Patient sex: M
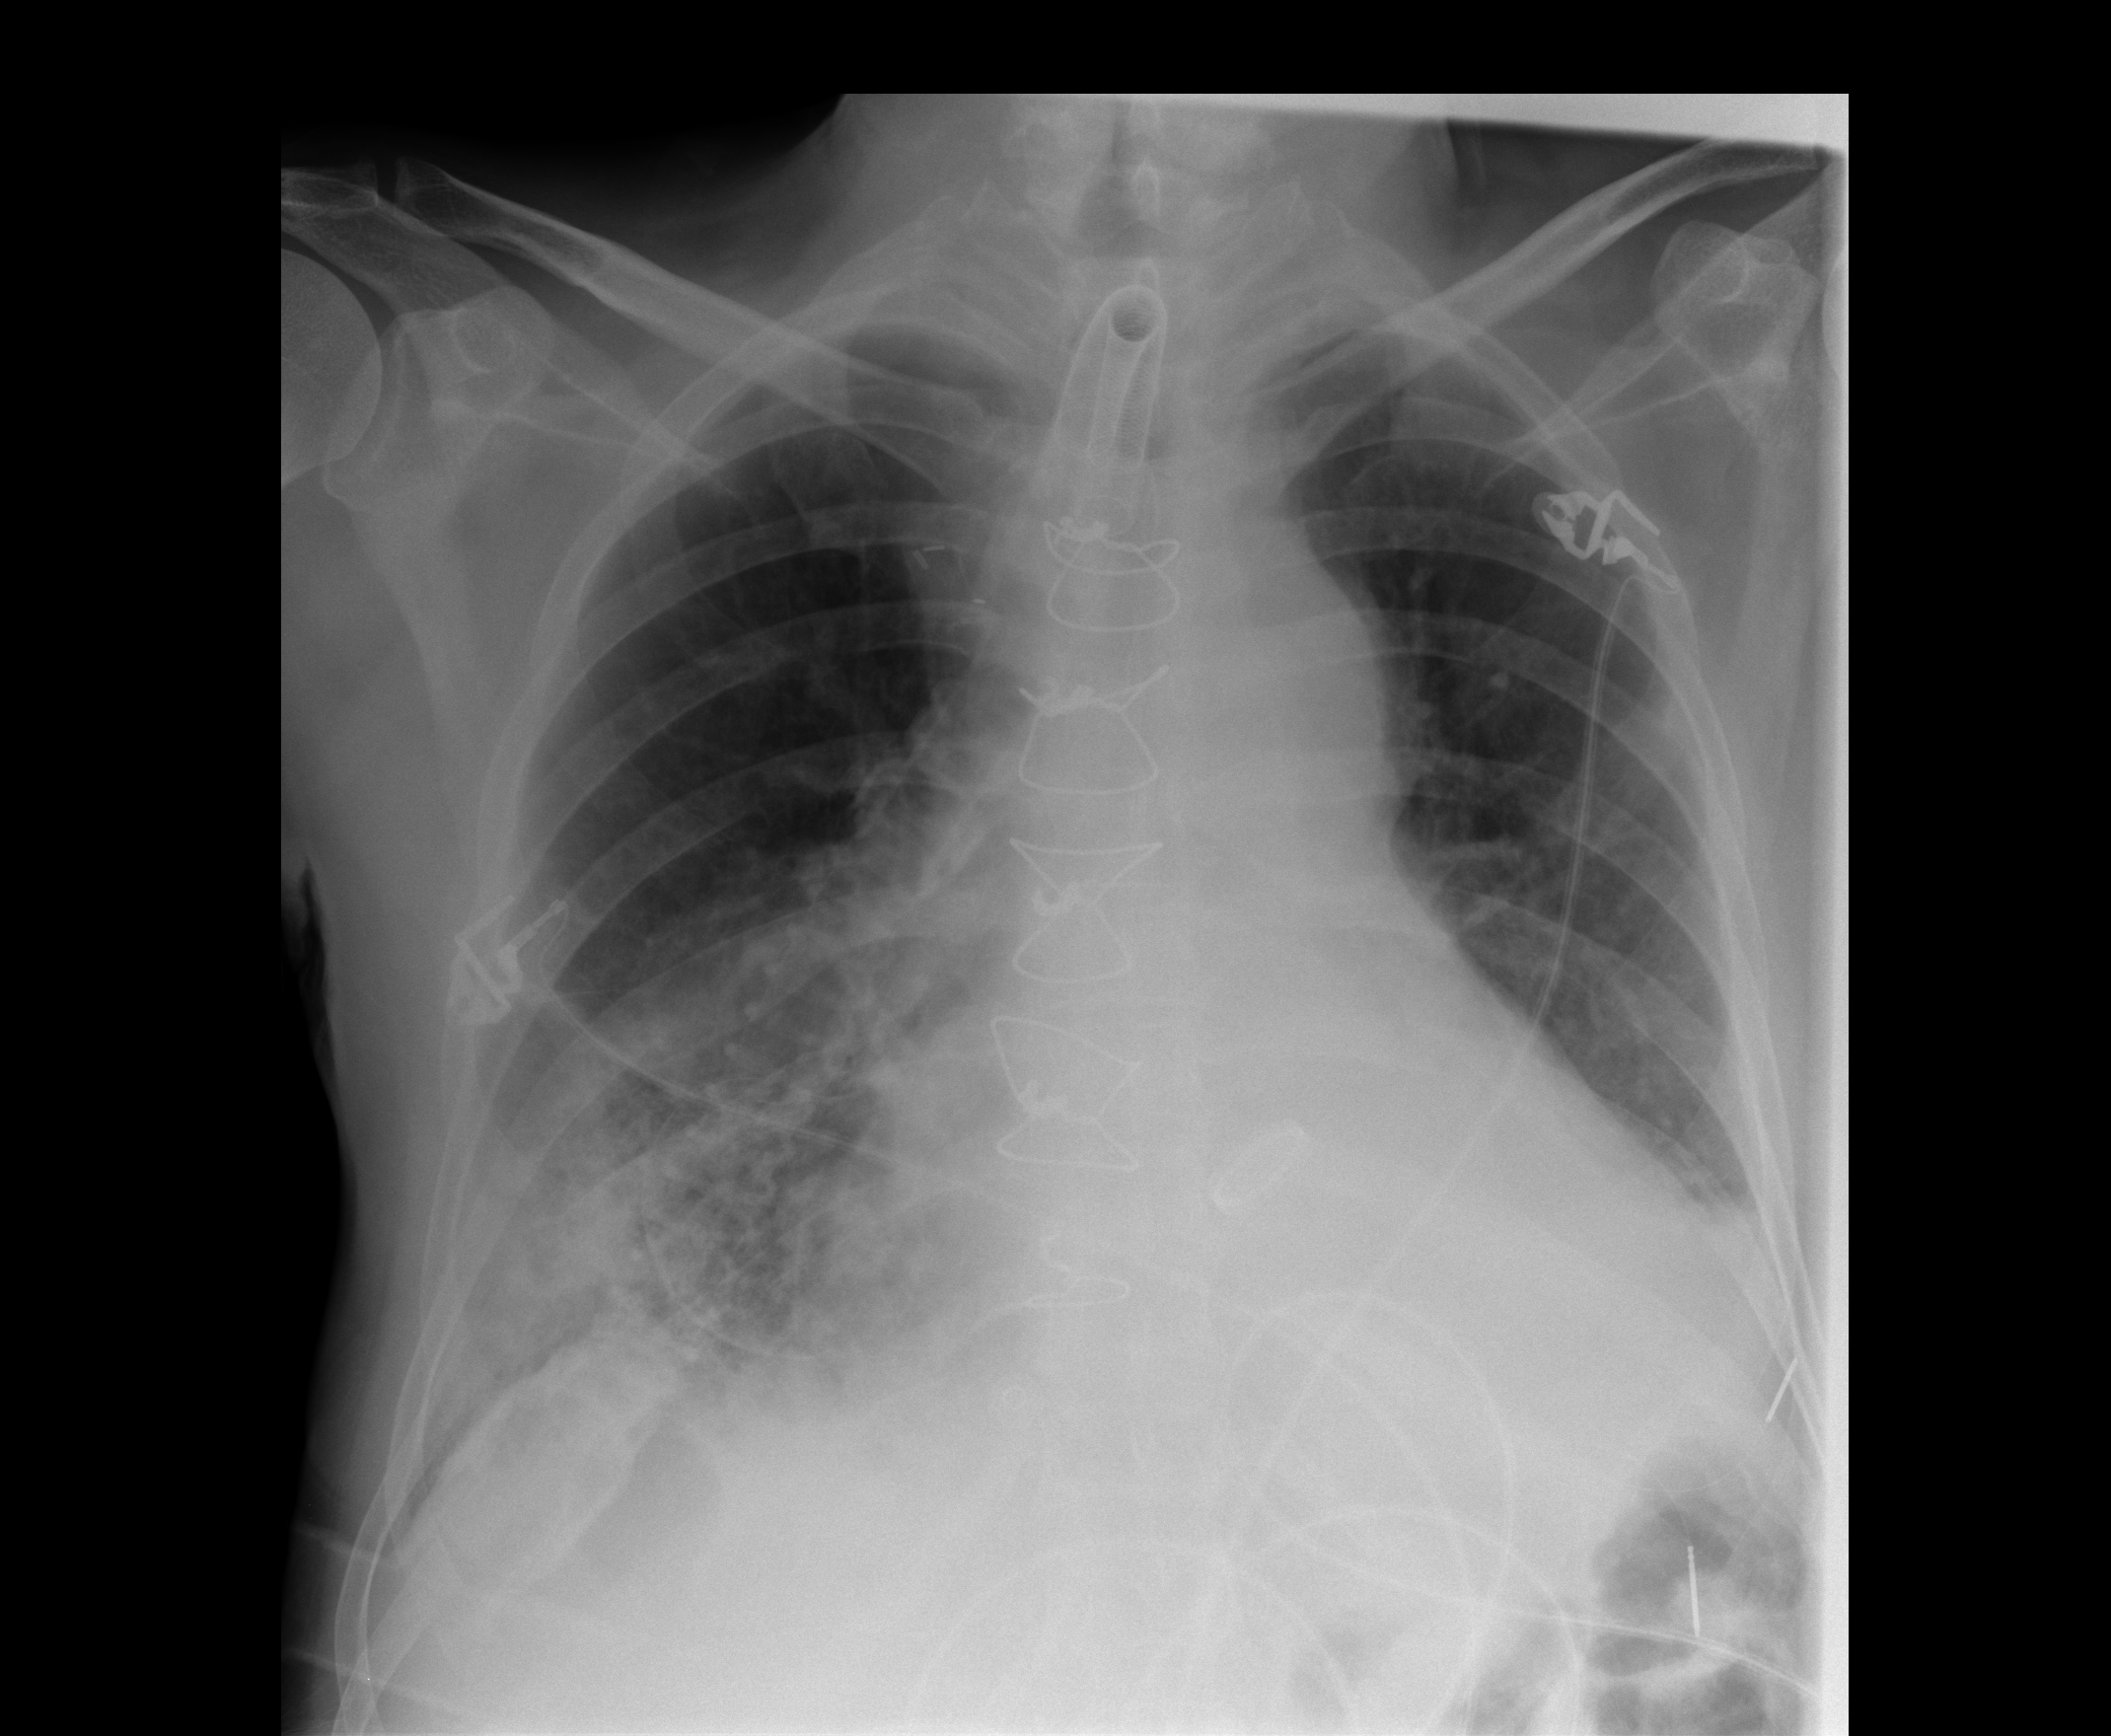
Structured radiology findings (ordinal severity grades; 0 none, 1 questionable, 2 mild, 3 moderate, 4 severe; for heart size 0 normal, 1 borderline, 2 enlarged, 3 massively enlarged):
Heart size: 2
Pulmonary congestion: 2
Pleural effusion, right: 2
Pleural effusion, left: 2
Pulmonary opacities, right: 2
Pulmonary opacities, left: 2
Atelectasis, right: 2
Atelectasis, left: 2